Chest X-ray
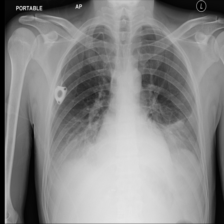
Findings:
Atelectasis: positive
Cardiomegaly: negative
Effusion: positive
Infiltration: negative
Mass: negative
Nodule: negative
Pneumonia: negative
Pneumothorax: negative
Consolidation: negative
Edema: negative
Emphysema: negative
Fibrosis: negative
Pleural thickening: negative
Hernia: negative